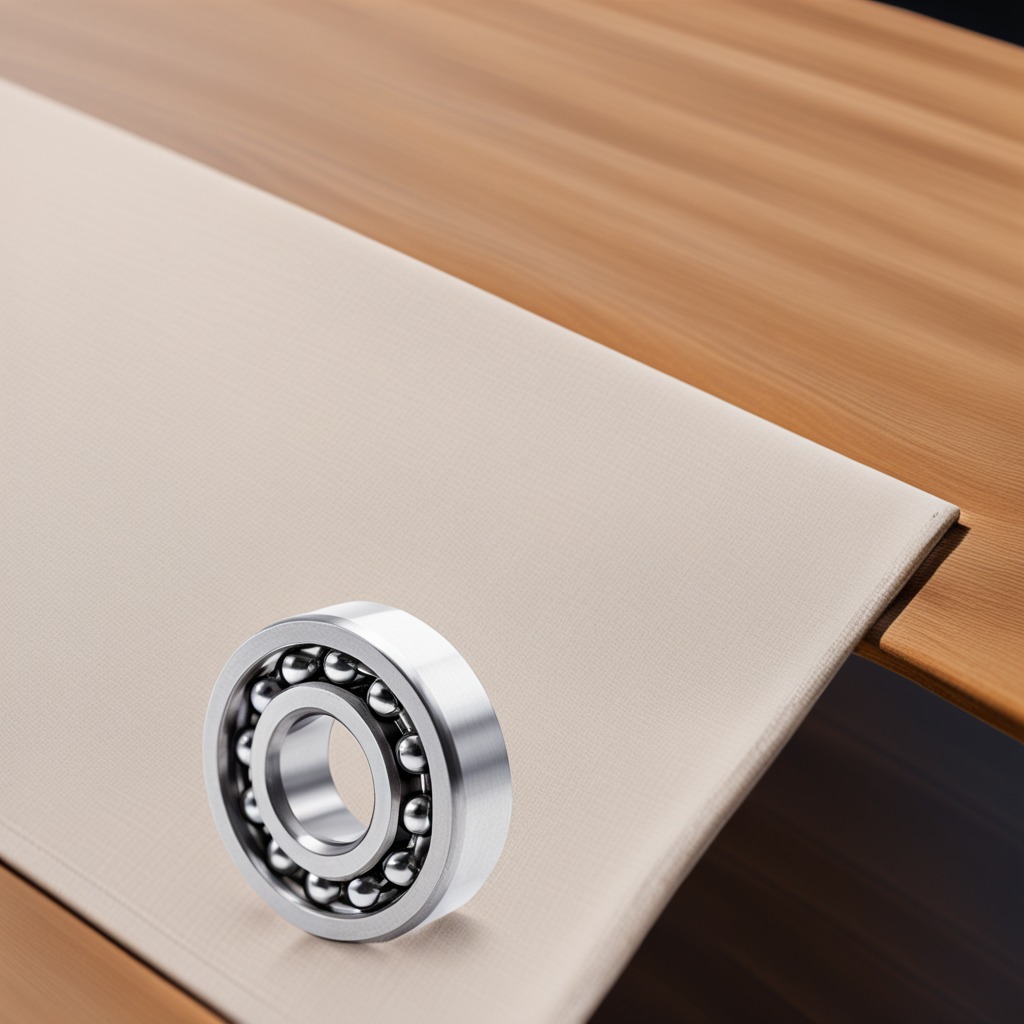
A metal ball bearing is lying on the wooden table.